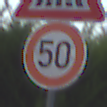
Verkehrszeichen: Geschwindigkeit50
Zusatzzeichen oben: FussgaengerueberwegLinks
Umgebung: Outdoor, Urban
Tageszeit: SunriseSunset
Wetter: Clear
Licht: Natural
Jahreszeit: NotSpecified
Kontrast: LowContrast